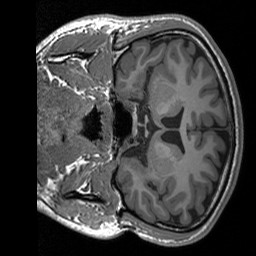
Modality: T1w
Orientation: coronal
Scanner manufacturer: siemens
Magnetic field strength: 3 T
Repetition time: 1.76 s
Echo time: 0.0022 s